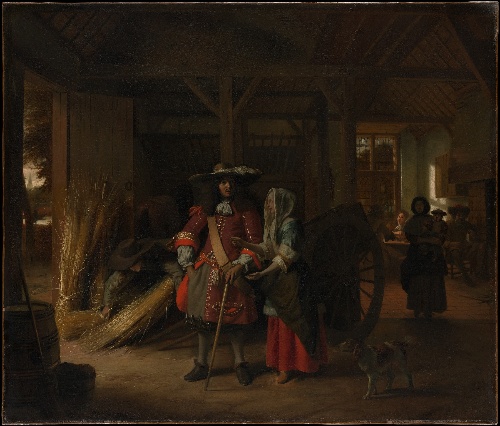
Title: Paying the Hostess
Artist: Pieter de Hooch
Artist bio: Dutch, Rotterdam 1629–1684 Amsterdam
Date: ca. 1670
Object type: Painting
Classification: Paintings
Medium: Oil on canvas
Dimensions: 37 1/4 x 43 3/4 in. (94.6 x 111.1 cm)
Department: European Paintings
Credit line: Gift of Stuart Borchard and Evelyn B. Metzger, 1958
Accession year: 1958
Repository: Metropolitan Museum of Art, New York, NY
Tags: Men|Women|Dogs|Interiors